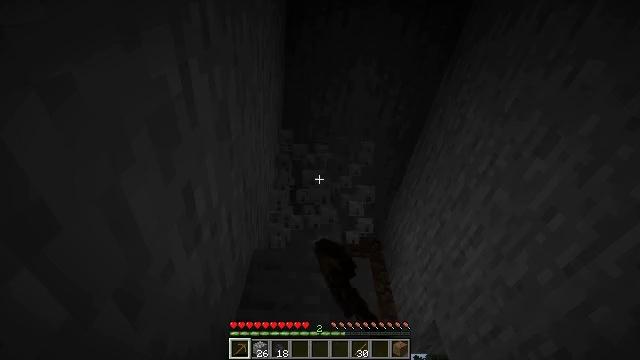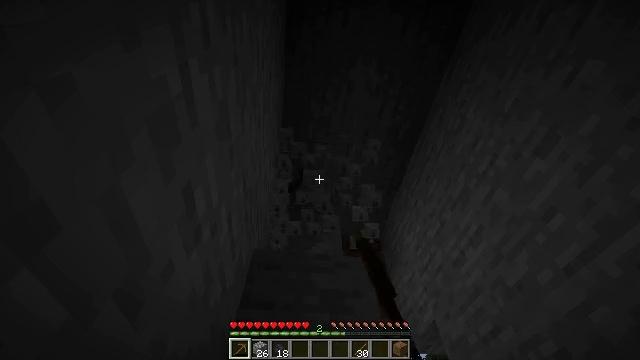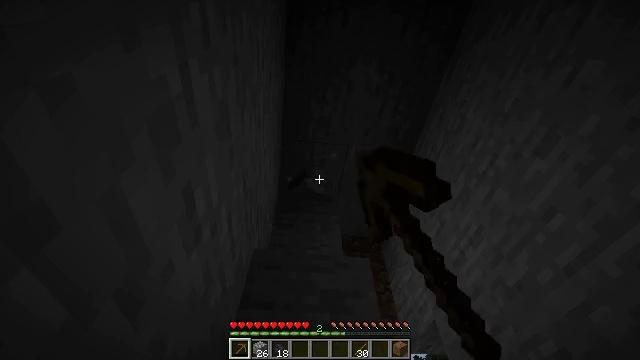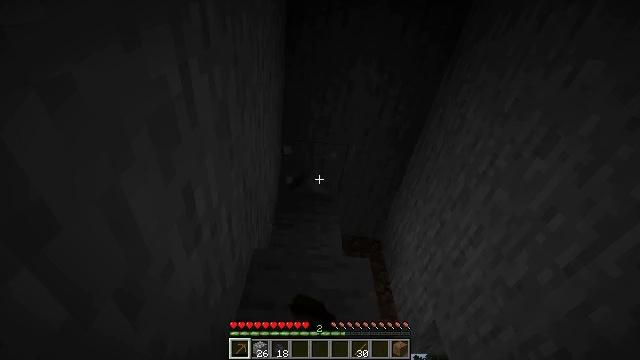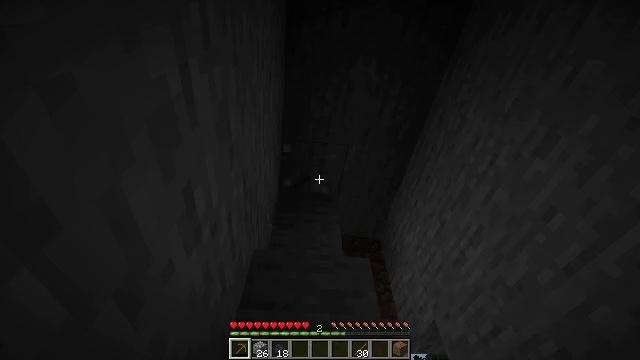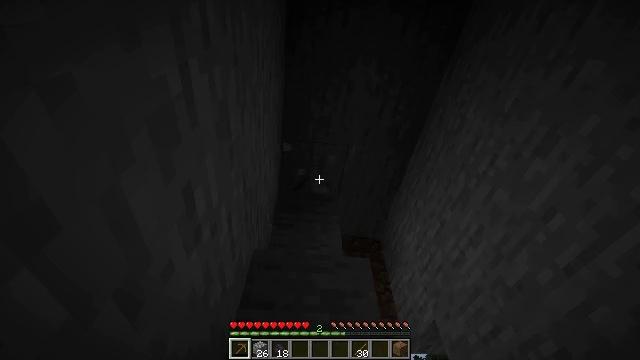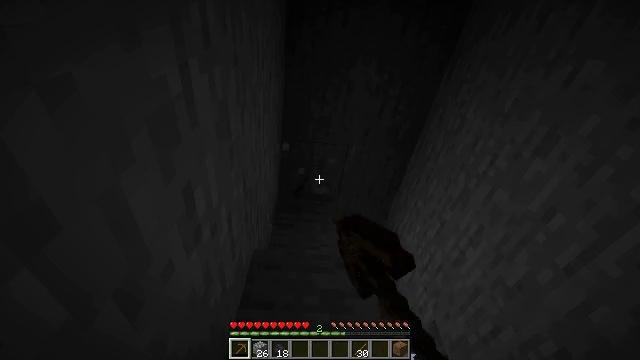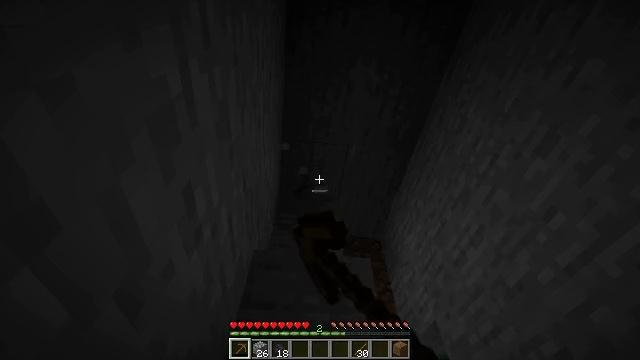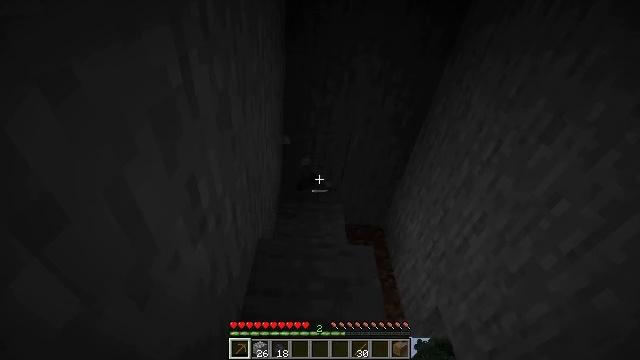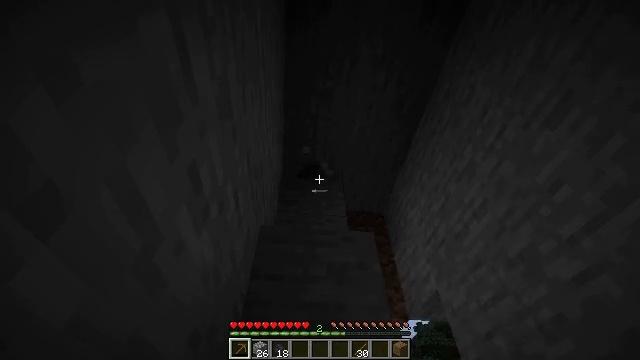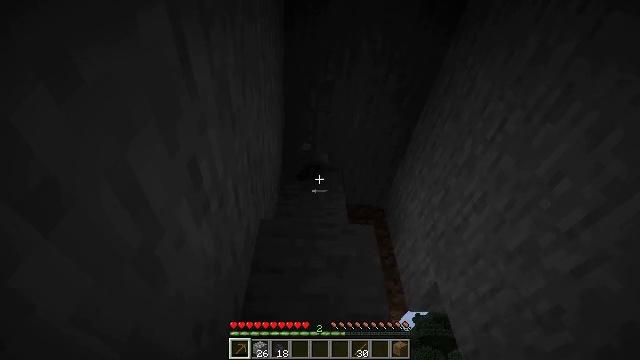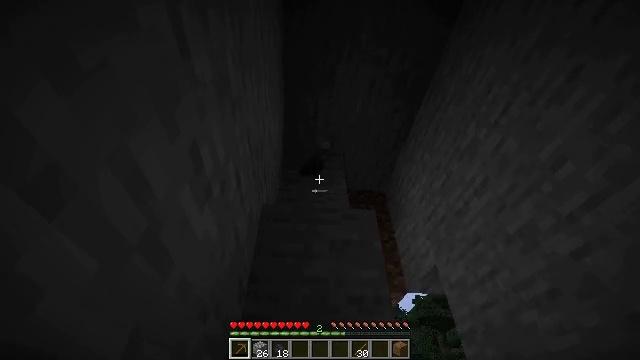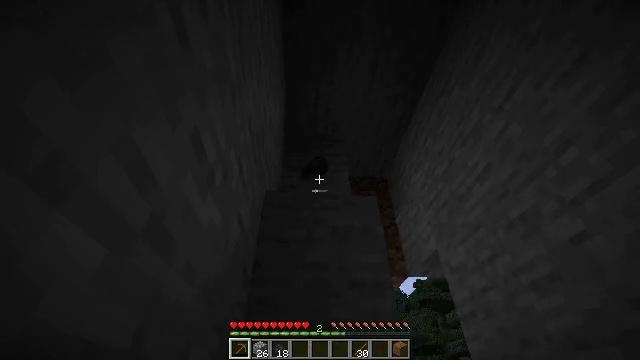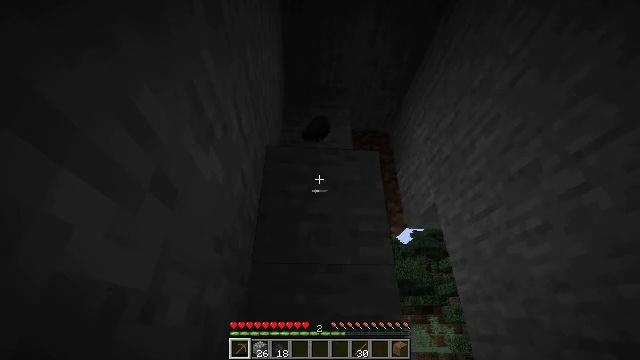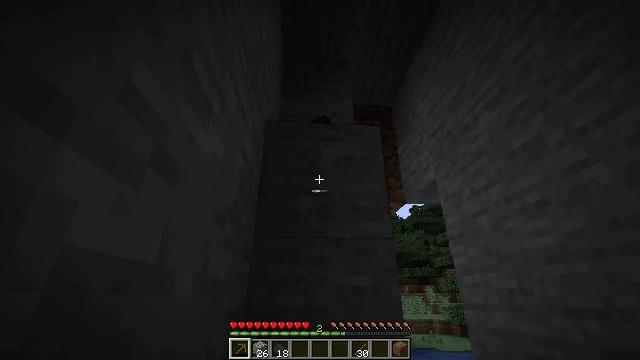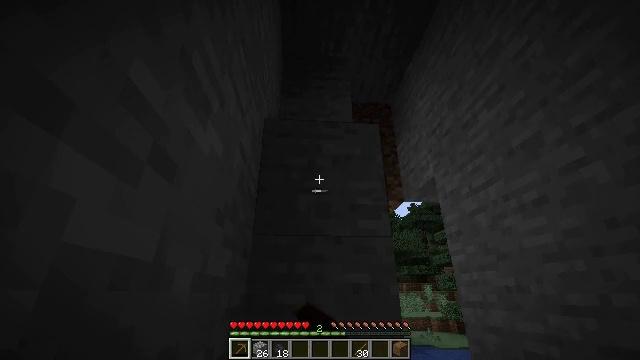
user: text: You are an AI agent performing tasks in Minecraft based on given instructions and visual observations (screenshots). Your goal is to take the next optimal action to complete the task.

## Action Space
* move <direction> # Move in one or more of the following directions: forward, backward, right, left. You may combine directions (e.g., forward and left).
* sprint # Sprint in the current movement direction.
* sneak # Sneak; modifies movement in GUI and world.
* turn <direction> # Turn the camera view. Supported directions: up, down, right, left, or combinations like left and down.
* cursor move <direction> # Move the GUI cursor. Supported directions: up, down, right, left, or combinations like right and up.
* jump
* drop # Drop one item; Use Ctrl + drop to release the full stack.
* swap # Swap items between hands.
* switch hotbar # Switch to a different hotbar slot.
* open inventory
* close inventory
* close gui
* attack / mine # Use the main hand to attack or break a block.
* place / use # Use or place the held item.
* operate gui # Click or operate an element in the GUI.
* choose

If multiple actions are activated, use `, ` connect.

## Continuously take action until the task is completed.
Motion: motion action
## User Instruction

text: Break the stone block.
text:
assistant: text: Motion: attack / mine
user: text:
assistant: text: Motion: attack / mine
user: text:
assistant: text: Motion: attack / mine
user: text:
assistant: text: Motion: attack / mine
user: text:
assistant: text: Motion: attack / mine
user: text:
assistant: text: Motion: attack / mine
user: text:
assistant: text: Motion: no_op
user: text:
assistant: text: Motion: turn down
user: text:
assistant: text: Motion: turn down
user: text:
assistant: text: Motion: turn down
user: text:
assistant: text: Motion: turn down
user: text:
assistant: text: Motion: turn down
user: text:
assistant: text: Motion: turn down
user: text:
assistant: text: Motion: turn down, attack / mine
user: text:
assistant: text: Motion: attack / mine
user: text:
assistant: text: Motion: attack / mine
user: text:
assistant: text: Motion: attack / mine
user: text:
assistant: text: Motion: attack / mine
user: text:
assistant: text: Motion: attack / mine
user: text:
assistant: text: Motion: attack / mine
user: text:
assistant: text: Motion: attack / mine
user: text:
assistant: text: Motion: attack / mine
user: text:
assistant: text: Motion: attack / mine
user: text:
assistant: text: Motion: attack / mine
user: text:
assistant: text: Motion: attack / mine
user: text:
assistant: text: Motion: attack / mine
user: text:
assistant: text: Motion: attack / mine
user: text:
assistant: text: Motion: attack / mine
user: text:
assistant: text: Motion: turn down, attack / mine
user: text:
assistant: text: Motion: turn down, attack / mine